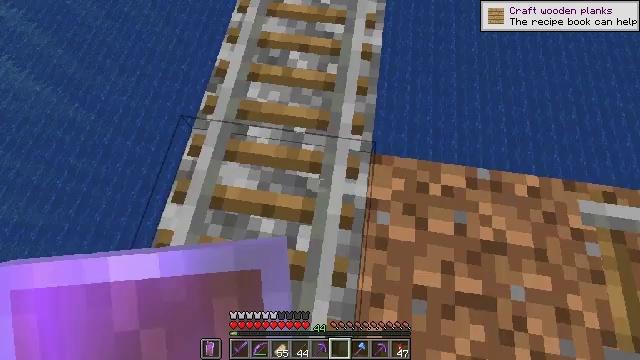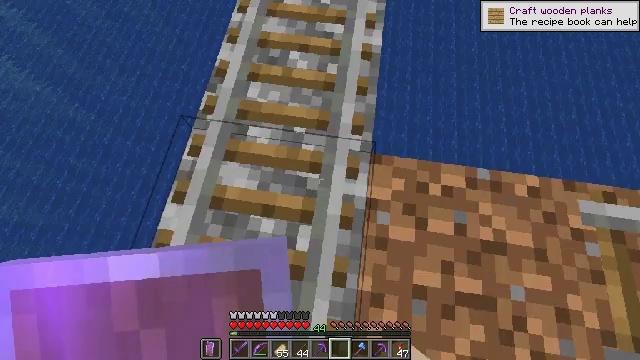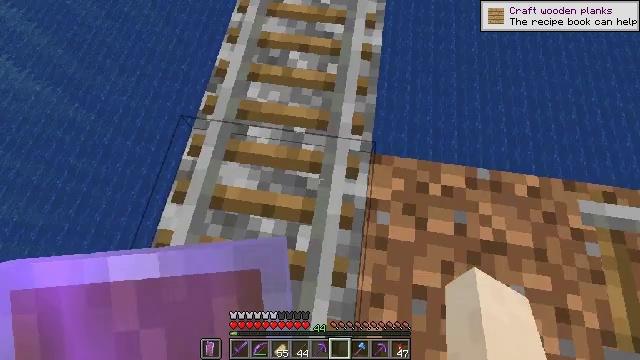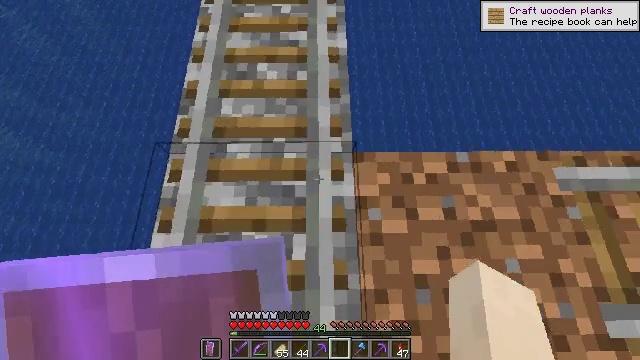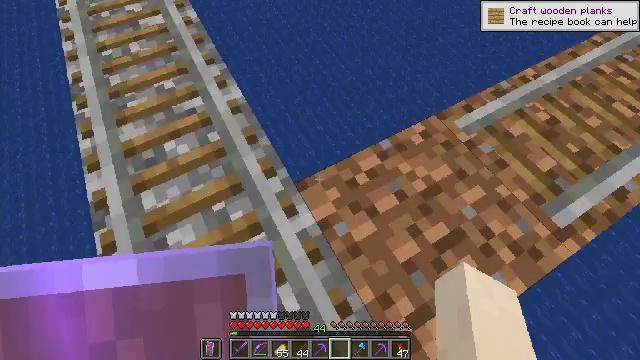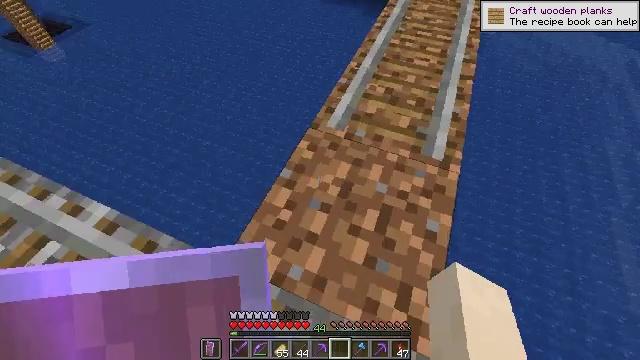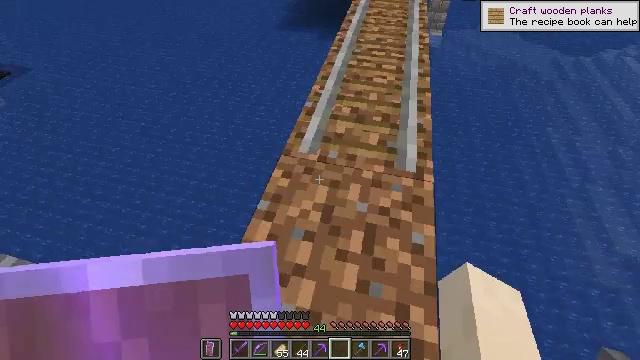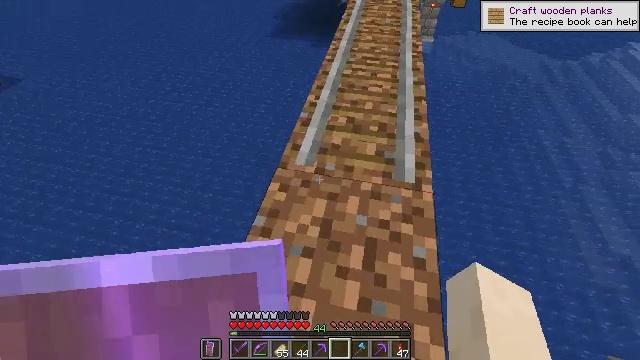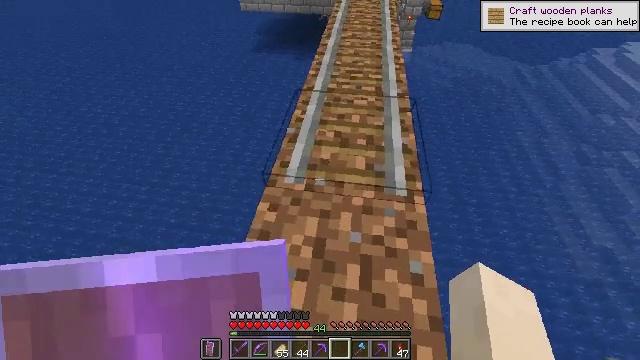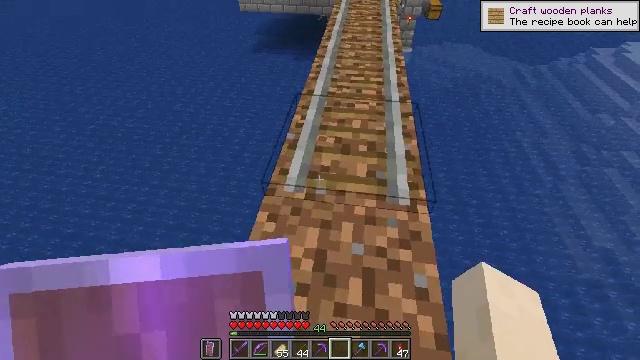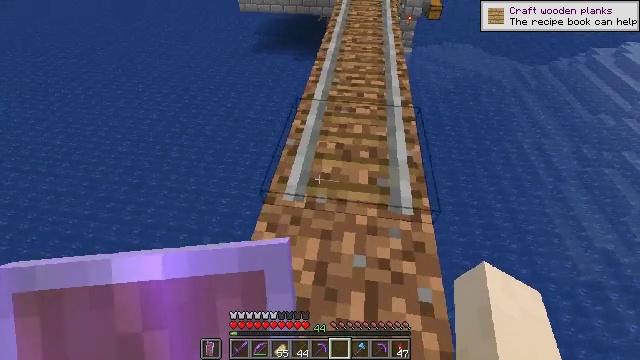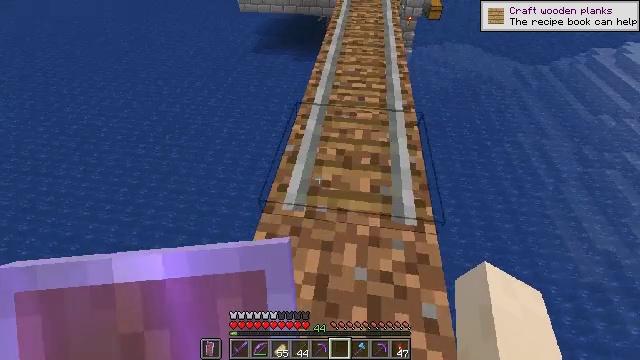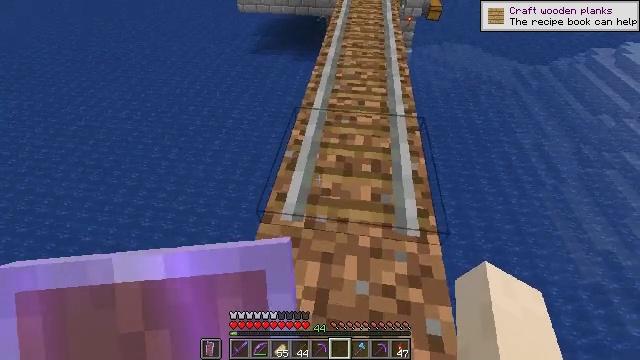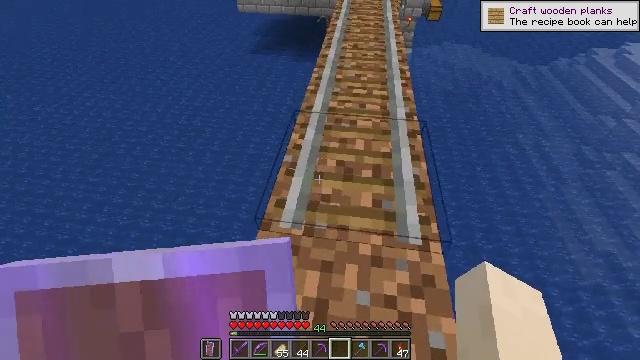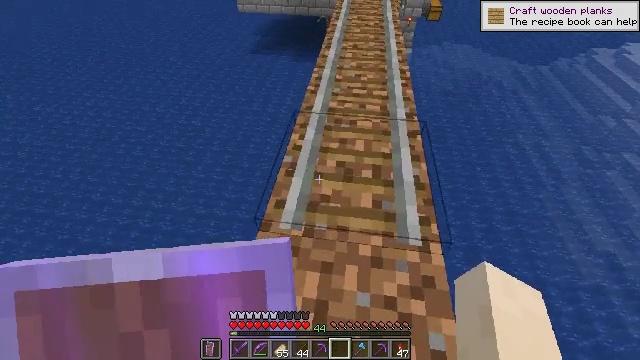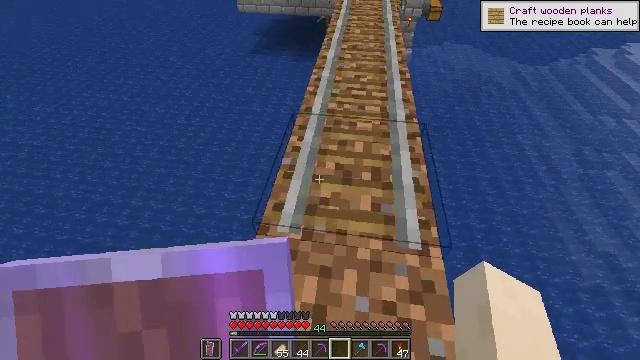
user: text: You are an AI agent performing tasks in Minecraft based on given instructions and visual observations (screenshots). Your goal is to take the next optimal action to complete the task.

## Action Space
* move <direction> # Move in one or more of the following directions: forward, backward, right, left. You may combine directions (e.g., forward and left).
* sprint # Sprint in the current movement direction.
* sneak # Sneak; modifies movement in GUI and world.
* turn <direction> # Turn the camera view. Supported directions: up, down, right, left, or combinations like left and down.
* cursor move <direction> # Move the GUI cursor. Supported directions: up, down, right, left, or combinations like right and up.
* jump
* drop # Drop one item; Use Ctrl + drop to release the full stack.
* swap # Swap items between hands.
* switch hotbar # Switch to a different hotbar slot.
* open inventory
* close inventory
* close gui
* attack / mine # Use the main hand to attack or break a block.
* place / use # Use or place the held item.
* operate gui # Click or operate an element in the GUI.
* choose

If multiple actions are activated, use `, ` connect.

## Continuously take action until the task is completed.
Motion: motion action
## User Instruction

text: Mine the rail.
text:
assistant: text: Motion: sneak
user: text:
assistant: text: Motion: sneak
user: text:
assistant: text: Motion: sneak, turn right and up
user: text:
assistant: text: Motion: move forward, sneak, turn right and up
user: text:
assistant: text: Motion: move forward, sneak, turn right and up
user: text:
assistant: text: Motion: move forward, sneak, turn right and up
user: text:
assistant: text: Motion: move forward, sneak, turn right and up
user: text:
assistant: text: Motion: move forward, sneak, turn right and up
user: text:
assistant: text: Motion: move forward, sneak
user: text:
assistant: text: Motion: move forward, sneak
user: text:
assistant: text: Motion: move forward, sneak
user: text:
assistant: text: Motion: move forward, sneak
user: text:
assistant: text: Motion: sneak
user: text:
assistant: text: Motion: sneak
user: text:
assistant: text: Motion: sneak
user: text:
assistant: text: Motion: sneak
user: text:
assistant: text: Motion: sneak, turn right and up
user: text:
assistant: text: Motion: sneak, turn right and up
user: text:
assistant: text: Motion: move forward, sneak, turn right and up
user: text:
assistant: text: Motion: move forward, sneak
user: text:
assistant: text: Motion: move forward, sneak
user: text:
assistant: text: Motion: move forward, sneak
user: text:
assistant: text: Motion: move forward, sneak
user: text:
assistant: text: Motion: move forward, sneak
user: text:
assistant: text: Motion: move forward, sneak
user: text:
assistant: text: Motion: move forward, sneak
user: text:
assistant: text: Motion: move forward, sneak
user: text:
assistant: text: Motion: move forward, sneak
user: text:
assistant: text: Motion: move forward, sneak
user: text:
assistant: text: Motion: sneak